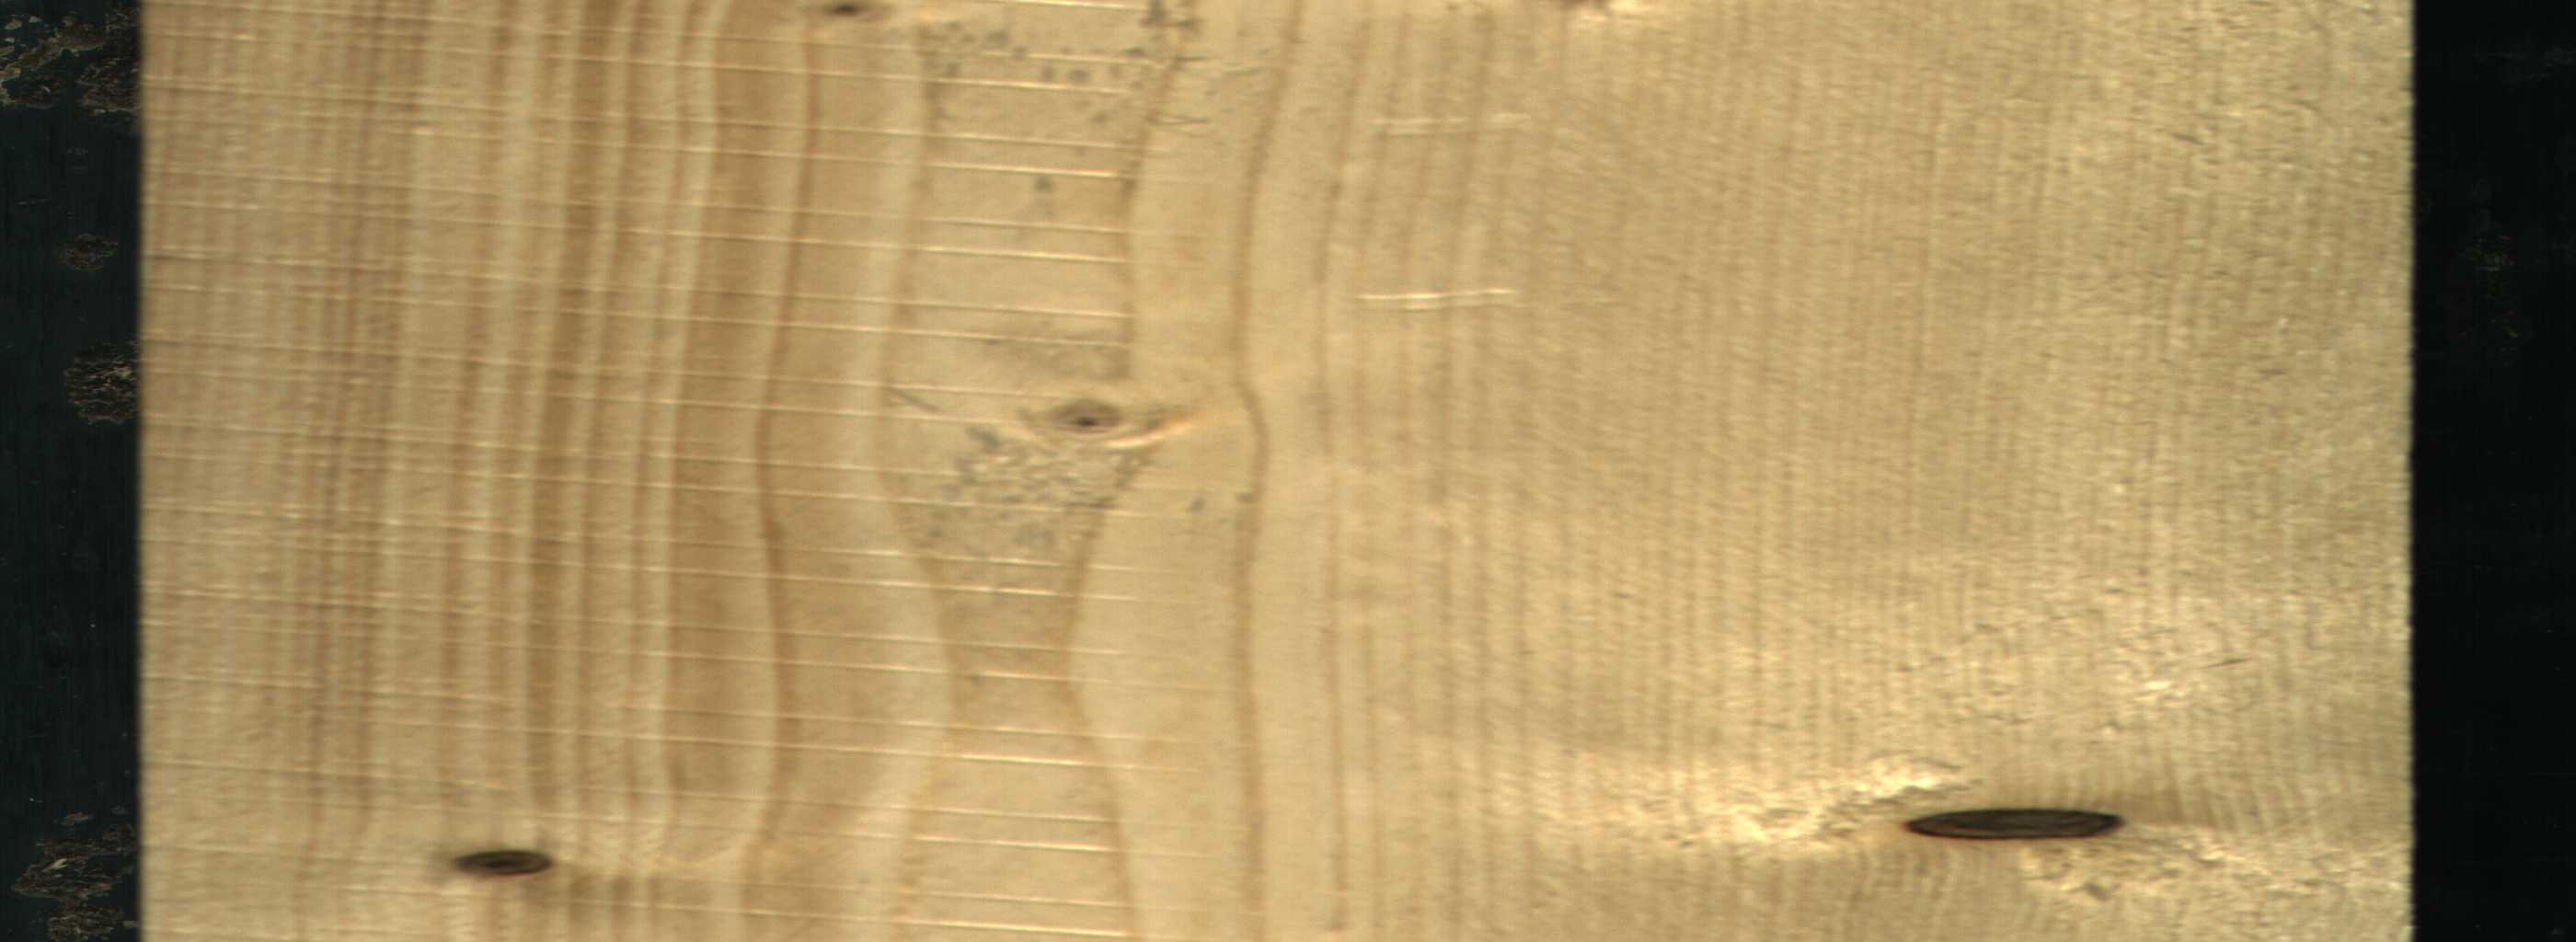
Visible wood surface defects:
Dead_Knot
Dead_Knot
Live_Knot
Live_Knot